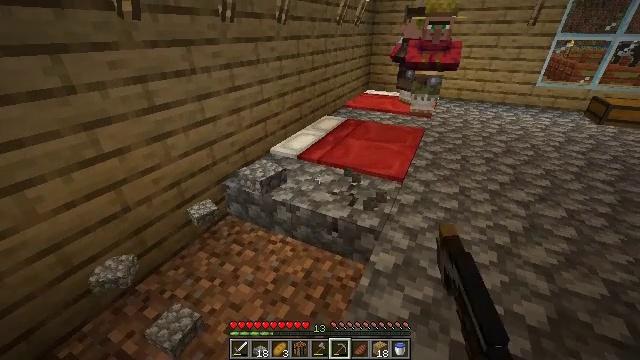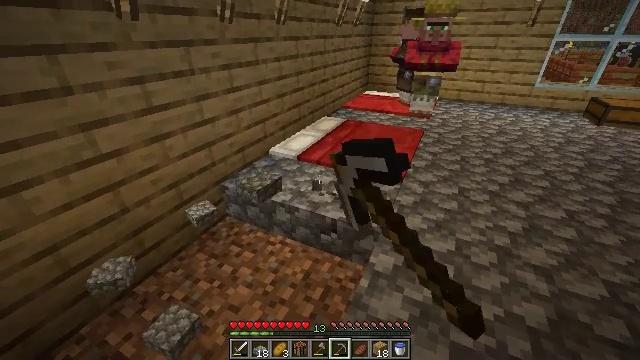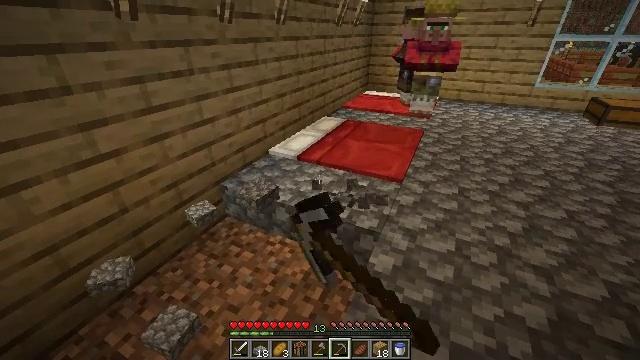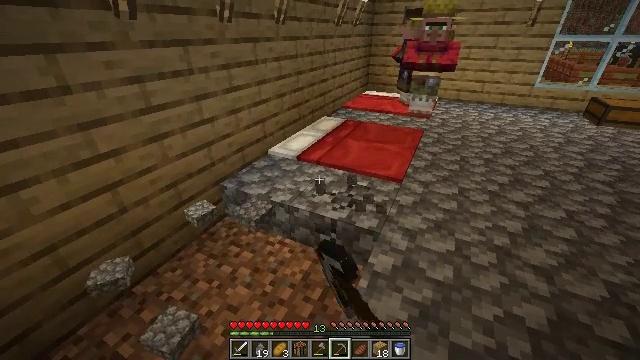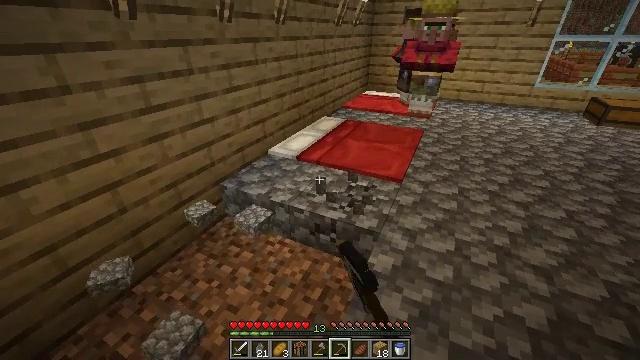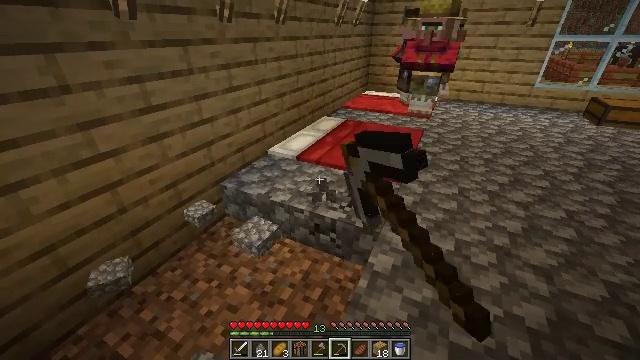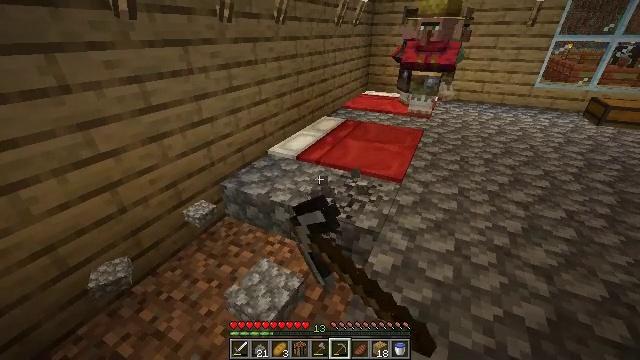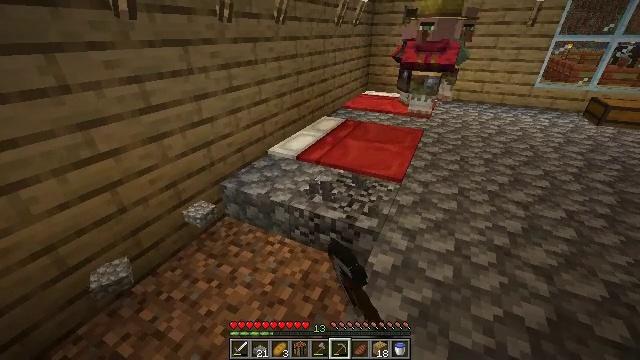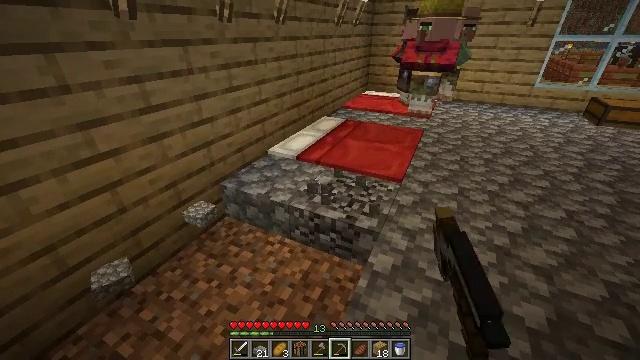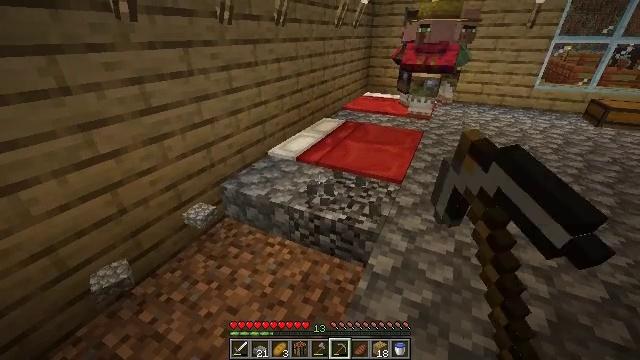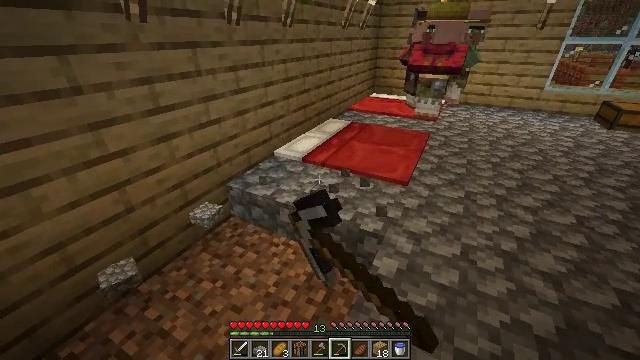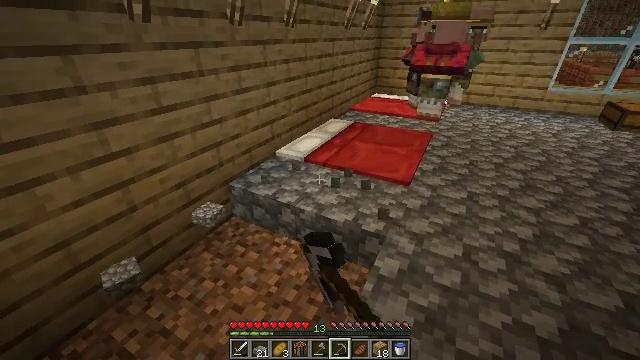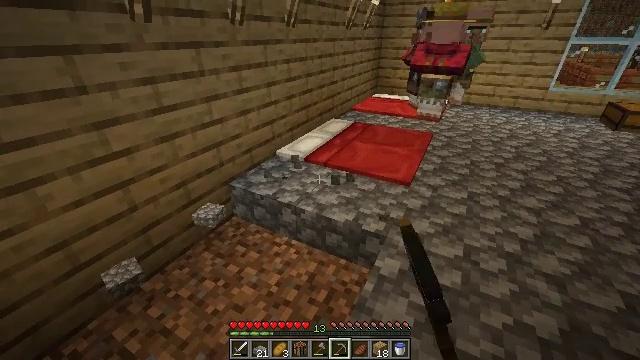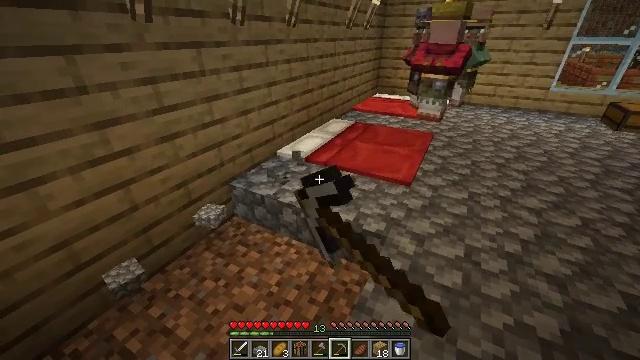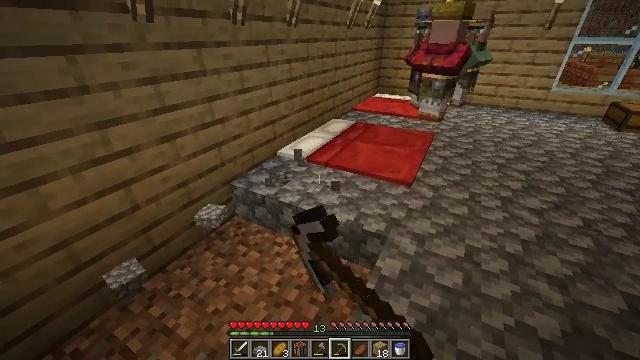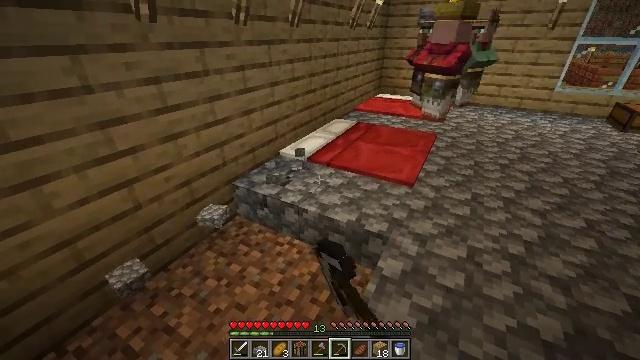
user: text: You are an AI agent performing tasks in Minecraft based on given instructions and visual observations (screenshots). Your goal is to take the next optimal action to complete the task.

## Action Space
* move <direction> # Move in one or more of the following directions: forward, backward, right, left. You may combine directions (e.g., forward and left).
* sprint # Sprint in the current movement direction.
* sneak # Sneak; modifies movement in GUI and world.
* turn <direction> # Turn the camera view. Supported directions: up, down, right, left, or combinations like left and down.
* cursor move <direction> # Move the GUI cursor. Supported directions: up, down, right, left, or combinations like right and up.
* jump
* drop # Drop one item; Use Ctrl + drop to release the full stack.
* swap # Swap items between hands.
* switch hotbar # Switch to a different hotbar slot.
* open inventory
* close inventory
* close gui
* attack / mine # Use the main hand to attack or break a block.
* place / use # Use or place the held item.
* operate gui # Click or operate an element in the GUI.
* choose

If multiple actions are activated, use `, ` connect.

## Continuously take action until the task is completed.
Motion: motion action
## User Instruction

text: Mine the cobblestone slab.
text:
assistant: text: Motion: attack / mine
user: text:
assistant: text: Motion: attack / mine
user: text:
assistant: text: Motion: attack / mine
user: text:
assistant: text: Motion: attack / mine
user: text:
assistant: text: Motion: attack / mine
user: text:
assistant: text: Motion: attack / mine
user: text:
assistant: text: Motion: attack / mine
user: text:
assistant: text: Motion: attack / mine
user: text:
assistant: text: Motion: attack / mine
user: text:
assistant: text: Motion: turn left, attack / mine
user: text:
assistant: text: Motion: attack / mine
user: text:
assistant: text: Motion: attack / mine
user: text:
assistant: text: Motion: attack / mine
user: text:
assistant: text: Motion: attack / mine
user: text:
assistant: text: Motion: attack / mine
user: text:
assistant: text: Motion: turn left, attack / mine
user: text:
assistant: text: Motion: turn left, attack / mine
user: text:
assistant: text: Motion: turn left, attack / mine
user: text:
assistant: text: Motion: attack / mine
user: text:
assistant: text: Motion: attack / mine
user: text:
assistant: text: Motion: attack / mine
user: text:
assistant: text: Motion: attack / mine
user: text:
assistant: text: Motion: attack / mine
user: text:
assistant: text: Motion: attack / mine
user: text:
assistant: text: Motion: attack / mine
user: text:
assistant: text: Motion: attack / mine
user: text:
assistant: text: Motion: attack / mine
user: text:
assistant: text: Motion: attack / mine
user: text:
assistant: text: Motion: attack / mine
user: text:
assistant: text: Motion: attack / mine